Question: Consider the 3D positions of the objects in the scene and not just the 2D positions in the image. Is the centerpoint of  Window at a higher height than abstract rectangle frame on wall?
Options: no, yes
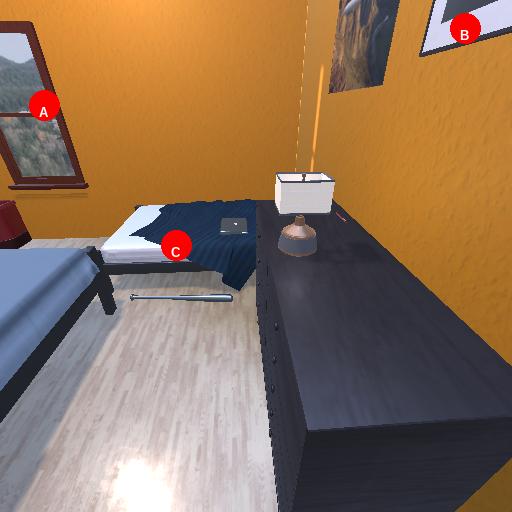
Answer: no